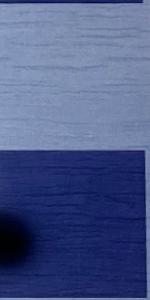
Label: Empty